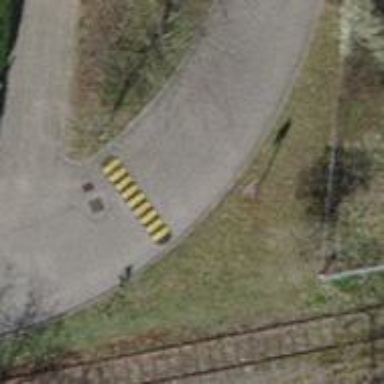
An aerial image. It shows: Traffic calming hump on the road.